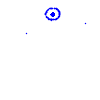
Particle: pion